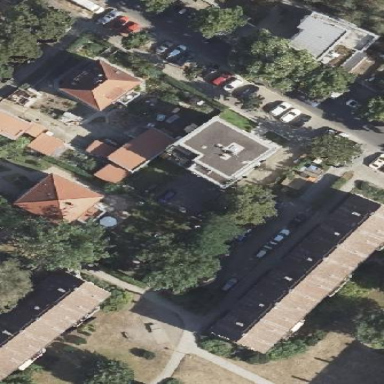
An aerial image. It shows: Gabled roof on building that houses apartments.